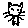
Label: cat